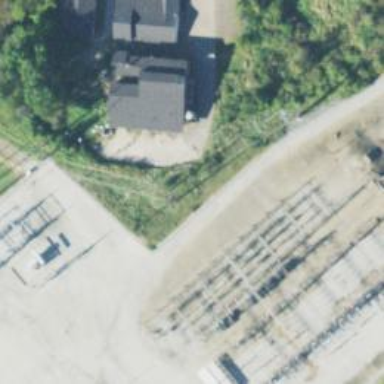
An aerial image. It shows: Power tower.